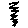
Label: zigzag